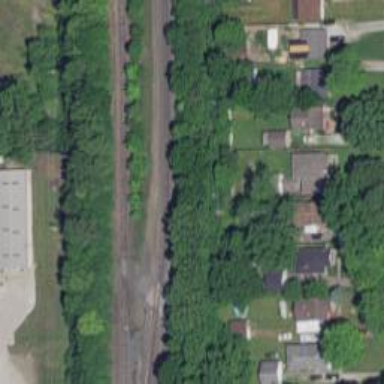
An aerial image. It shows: Railway track.